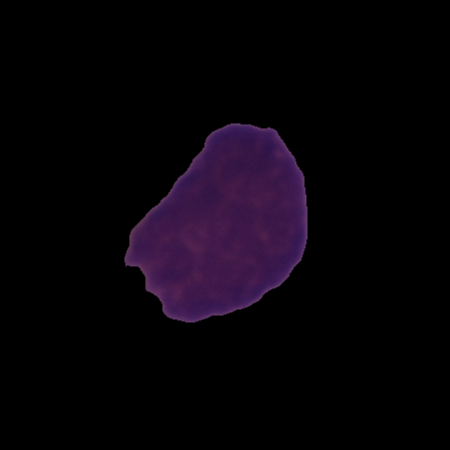
Label: cancer